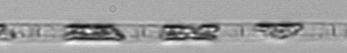
Label: Leptocylindrus